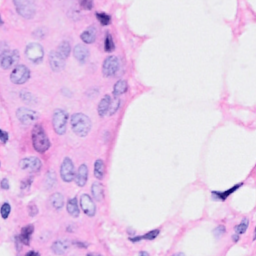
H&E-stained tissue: Breast